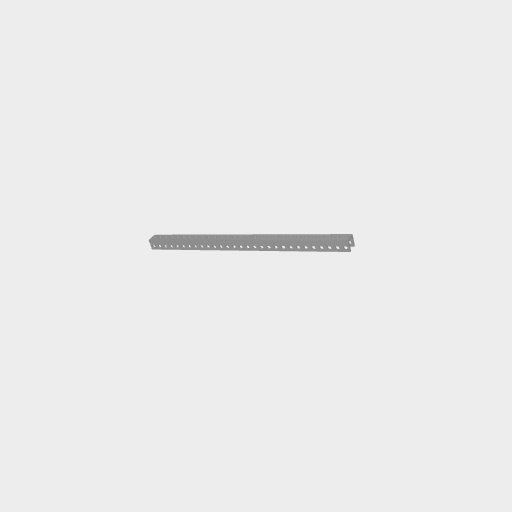
Part: UBeam29H